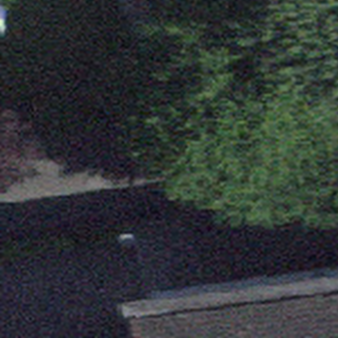
Label: other